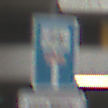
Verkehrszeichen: SackgasseRadverkehrDurchlaessig
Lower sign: HinweisGeaenderteVorfahrtVerkehrsfuehrungVerkehrsregelung3
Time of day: Midday
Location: Roofed (Urban)
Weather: Overcast
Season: NotSpecified
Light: Artificial